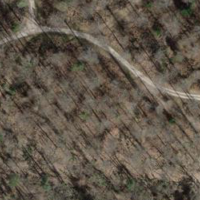
EUNIS habitat code: 41
Species observed at this site:
Melica uniflora
Vicia sepium